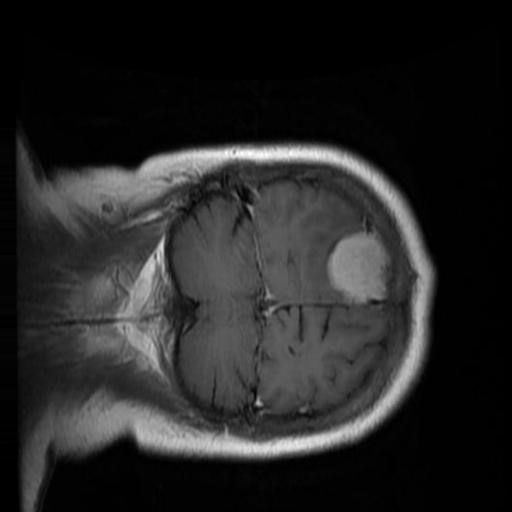
Label: brain_menin